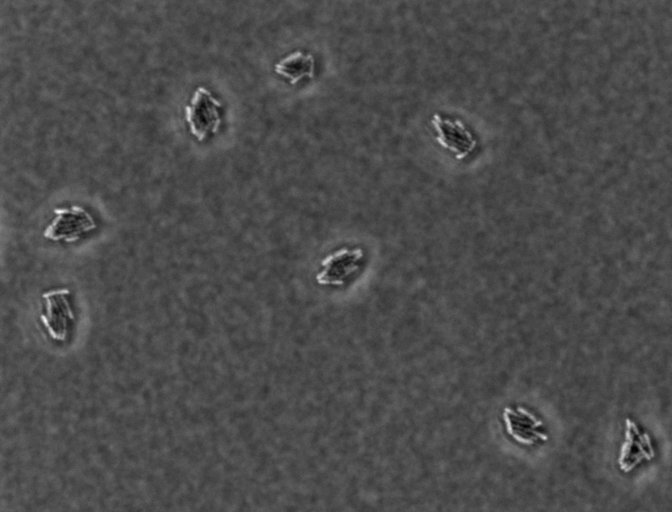
Escherichia coli 1612